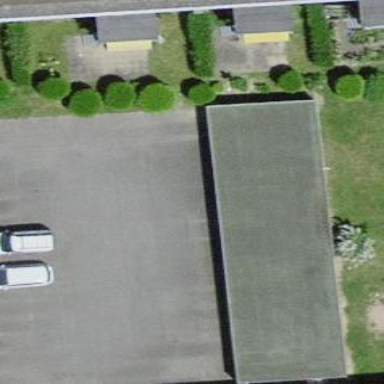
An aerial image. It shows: Flat-roofed garage.